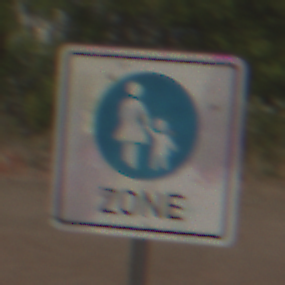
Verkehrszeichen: BeginnFussgaengerzone
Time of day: MorningAfternoon
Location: Outdoor (Nature)
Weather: Clear
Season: Summer
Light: Natural